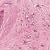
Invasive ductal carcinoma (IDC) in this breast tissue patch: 1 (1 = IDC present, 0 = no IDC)